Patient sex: F
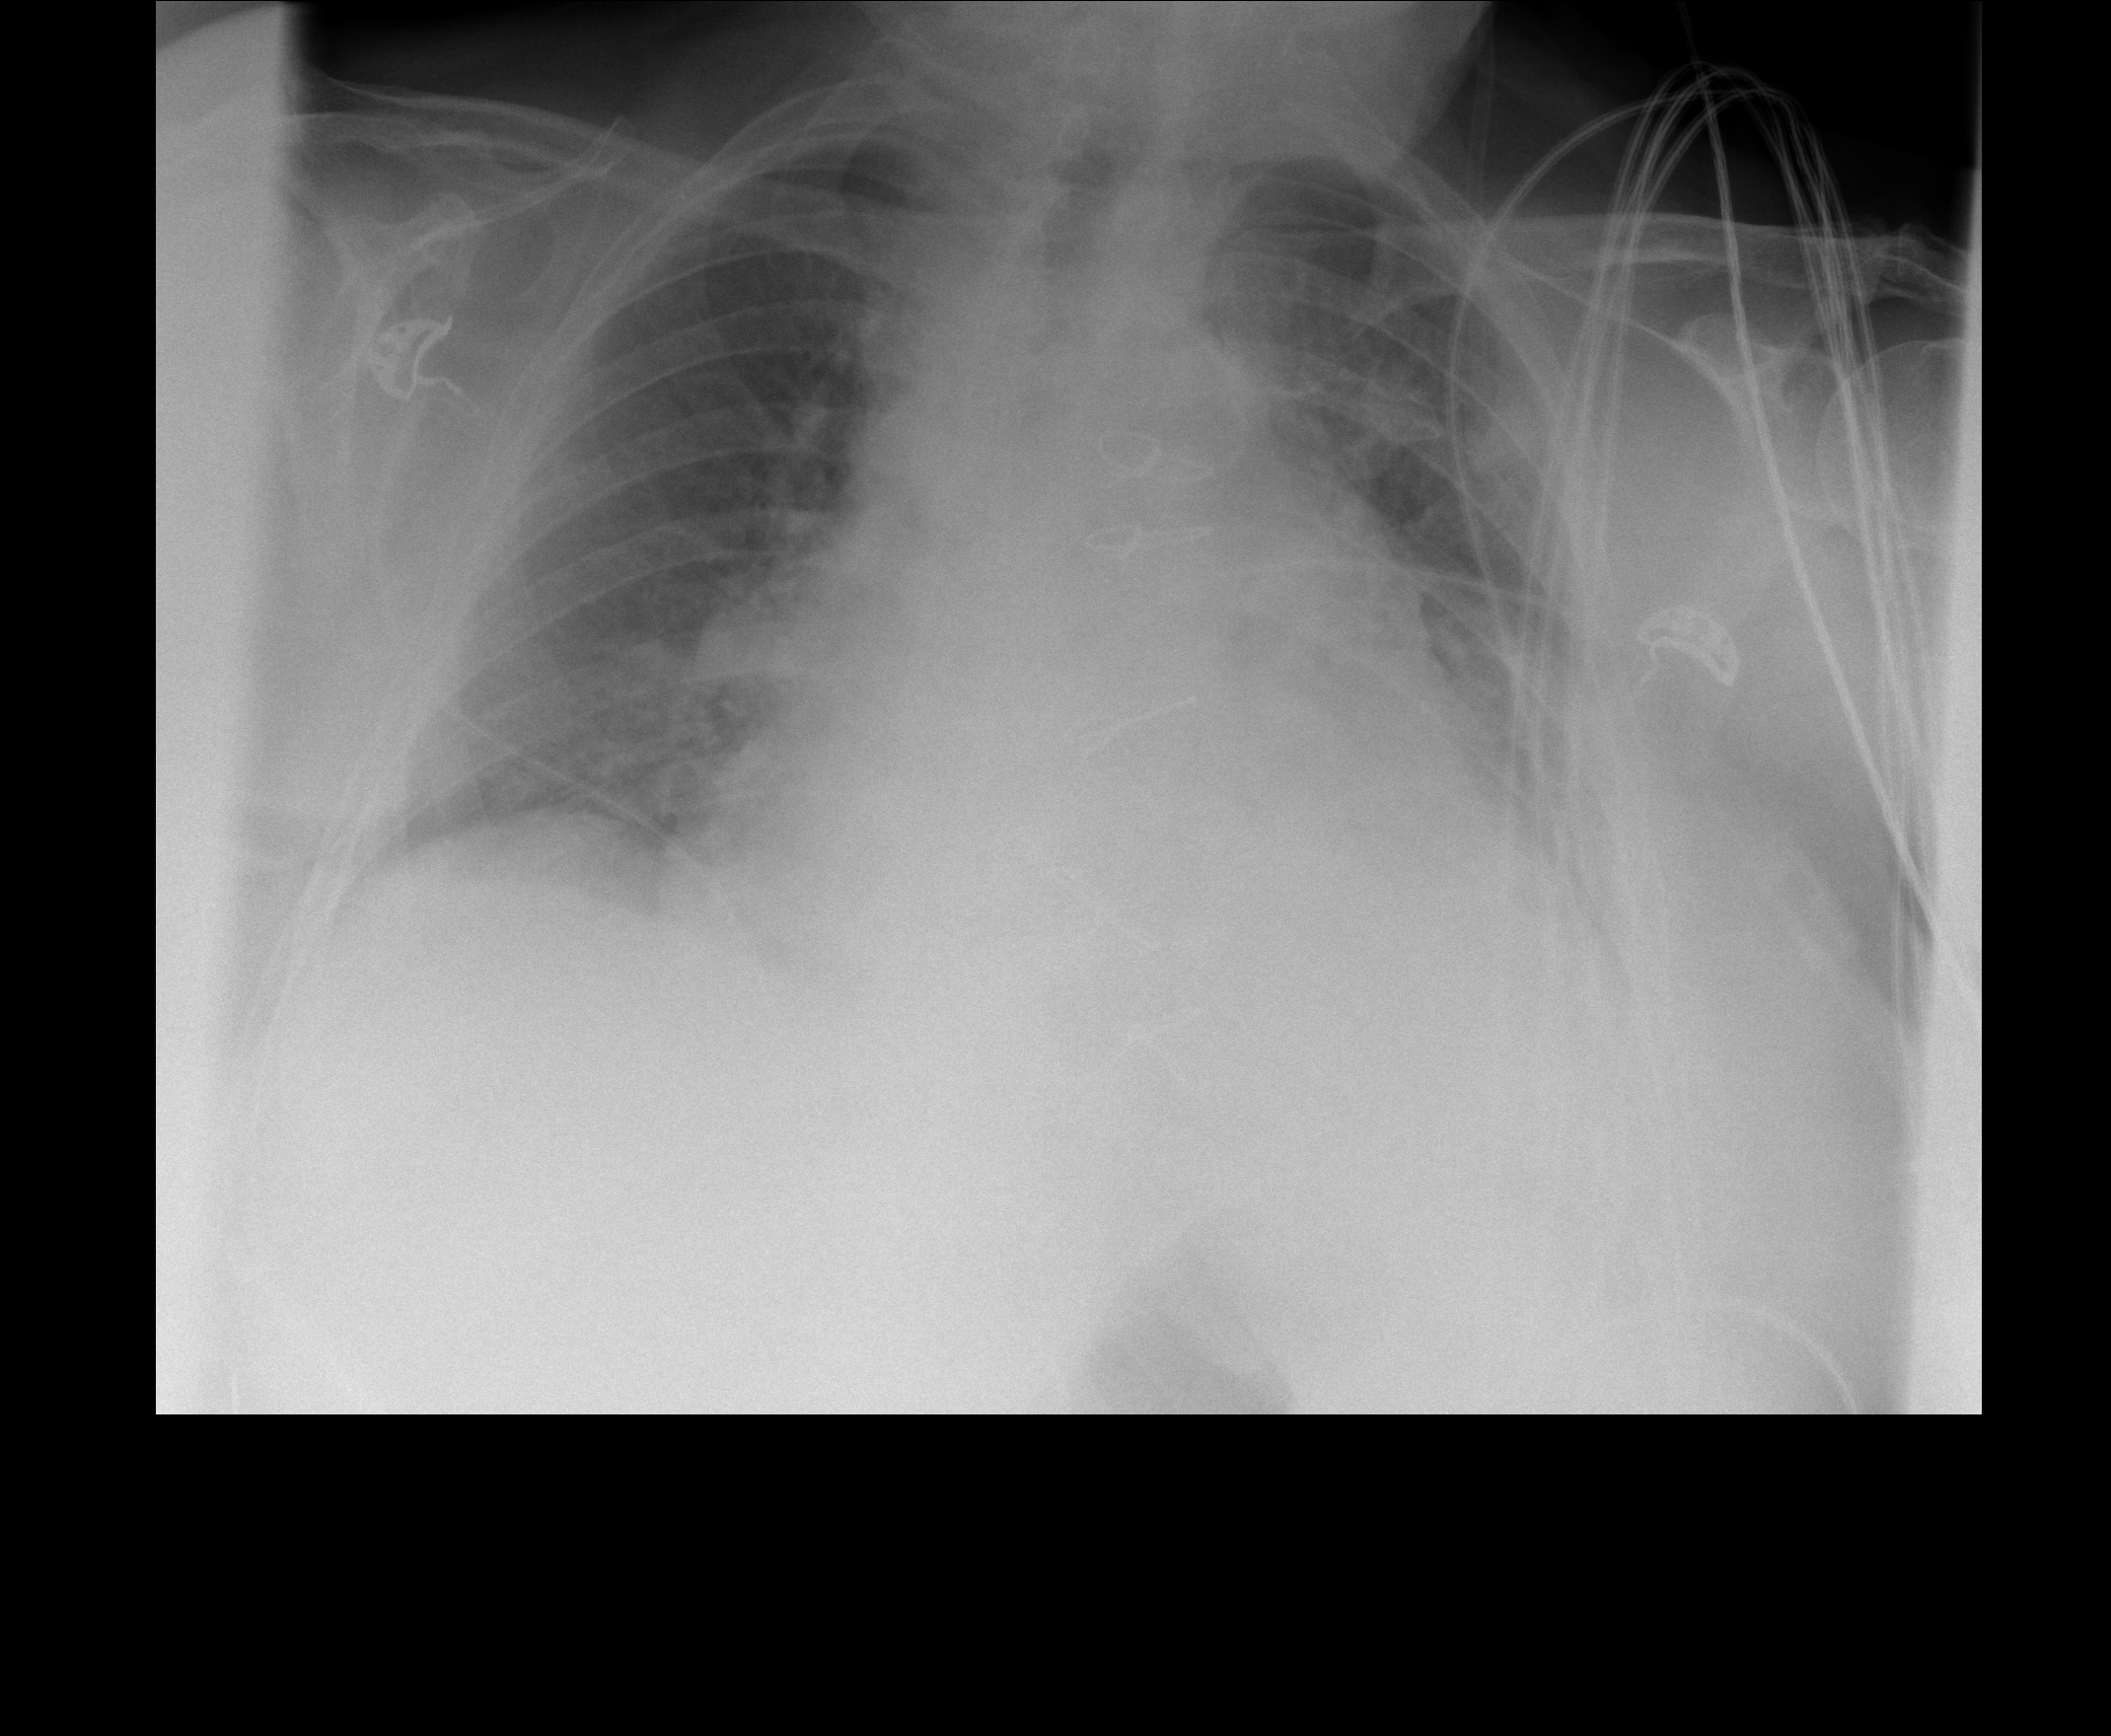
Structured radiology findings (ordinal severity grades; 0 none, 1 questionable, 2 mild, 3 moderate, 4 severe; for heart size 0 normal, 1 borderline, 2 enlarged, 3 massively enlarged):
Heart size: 3
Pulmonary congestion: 2
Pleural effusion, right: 1
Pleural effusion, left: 2
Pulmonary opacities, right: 1
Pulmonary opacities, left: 1
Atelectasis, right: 1
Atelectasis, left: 2